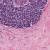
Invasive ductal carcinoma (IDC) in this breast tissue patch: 0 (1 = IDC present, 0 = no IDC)